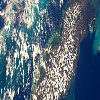
Label: cloud